Interaction volume radius: 10 \u00c5
Interaction volume height: 35 \u00c5
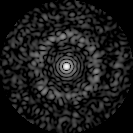
Disorder parameter: 0.827